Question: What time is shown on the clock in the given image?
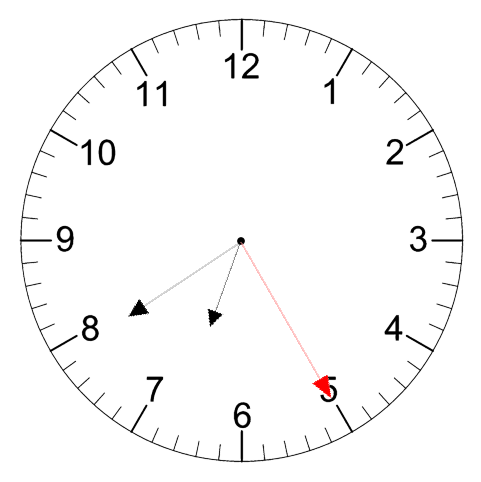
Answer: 06:39:25